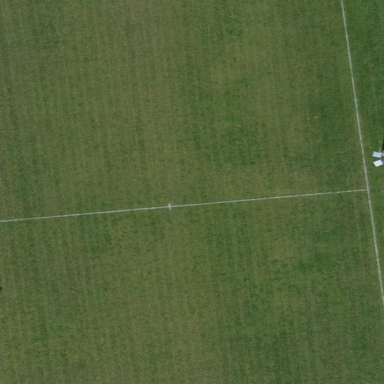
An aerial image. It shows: Grass pitch used for soccer.